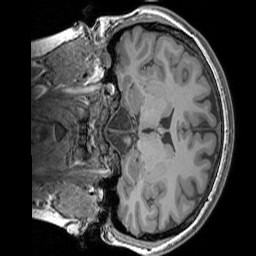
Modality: T1w
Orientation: coronal
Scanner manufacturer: siemens
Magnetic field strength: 3 T
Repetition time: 1.83 s
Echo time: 0.00303 s